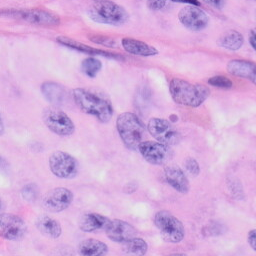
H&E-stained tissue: Skin